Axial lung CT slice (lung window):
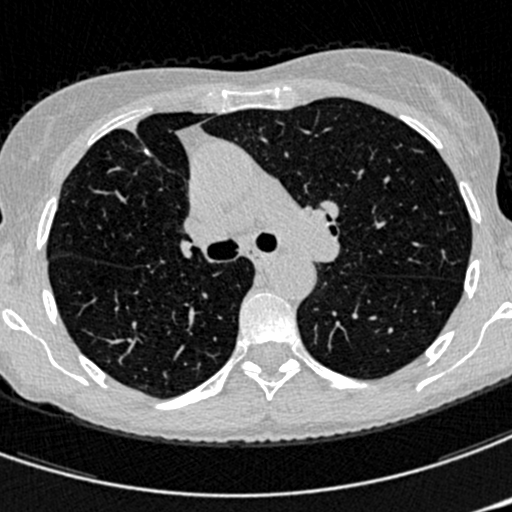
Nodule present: no